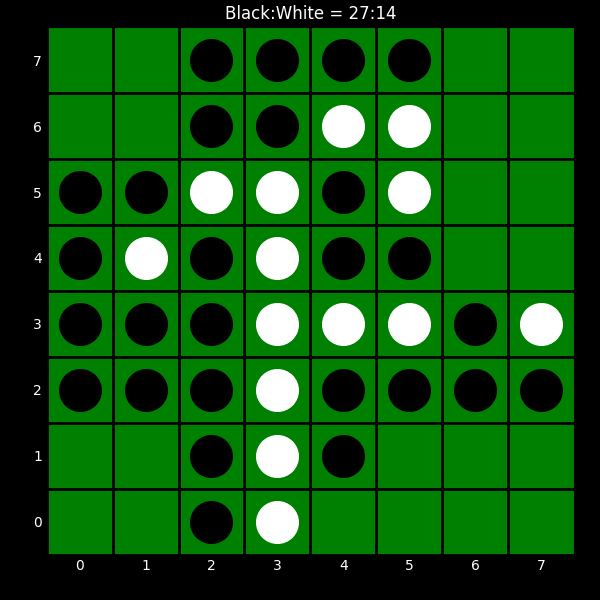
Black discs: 27
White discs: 14